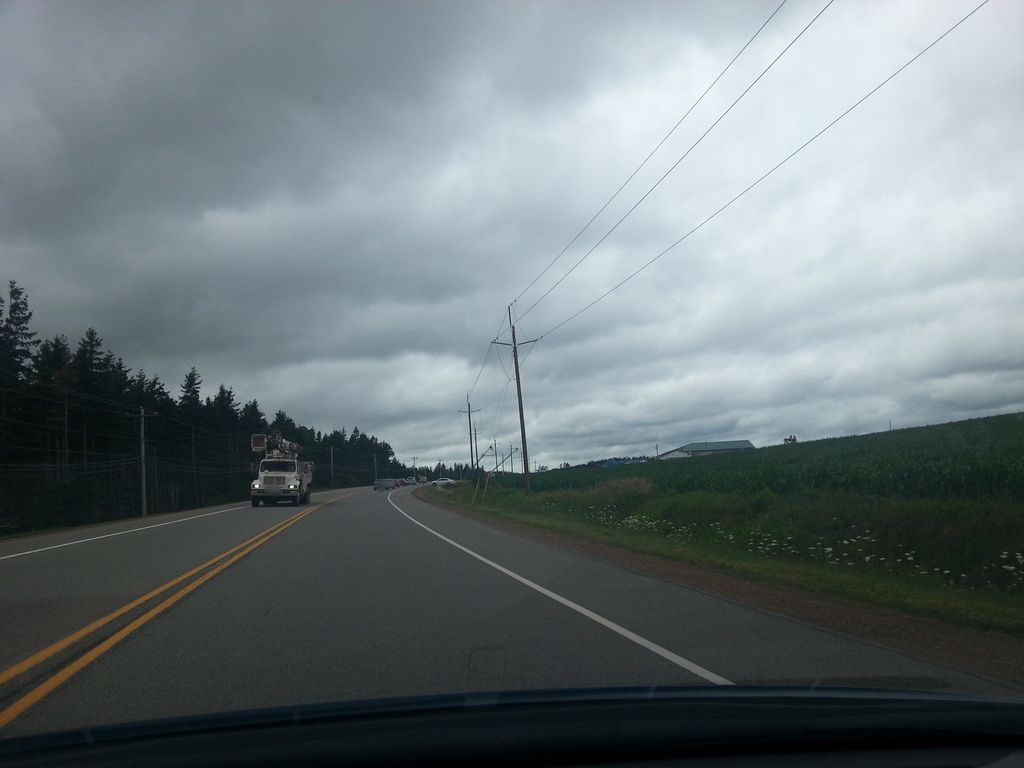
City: charlottetown